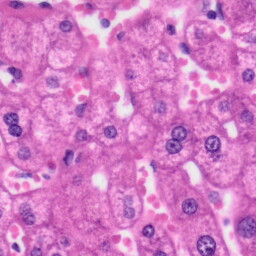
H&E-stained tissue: Liver